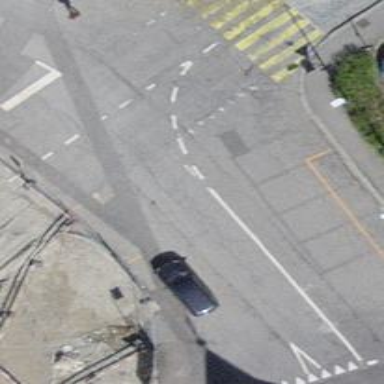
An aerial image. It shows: Bollard.